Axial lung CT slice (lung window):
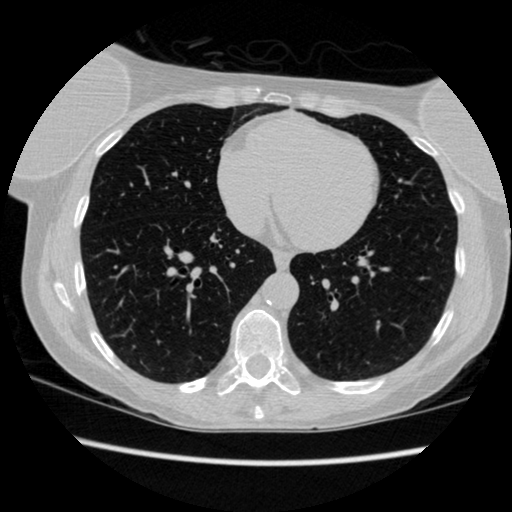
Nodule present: no